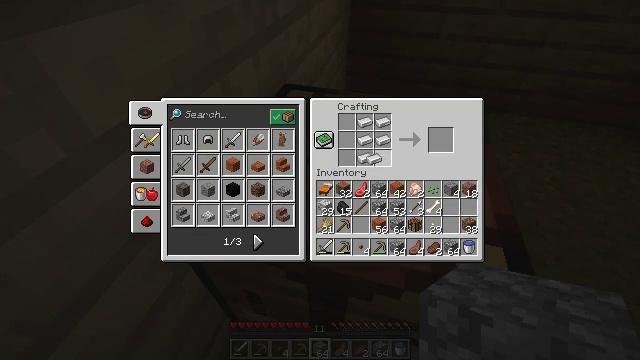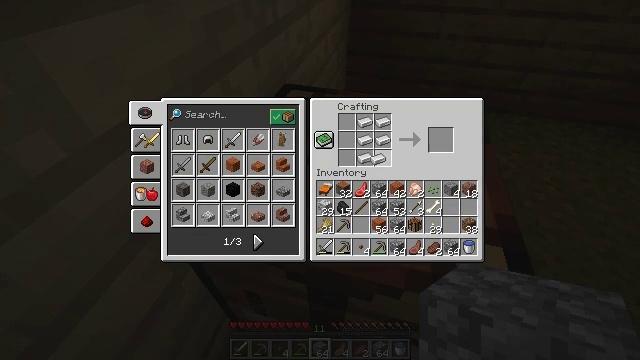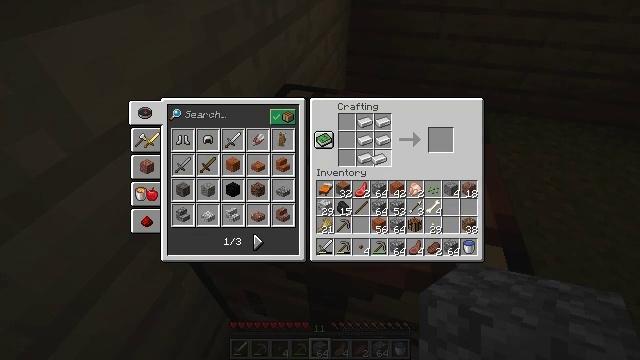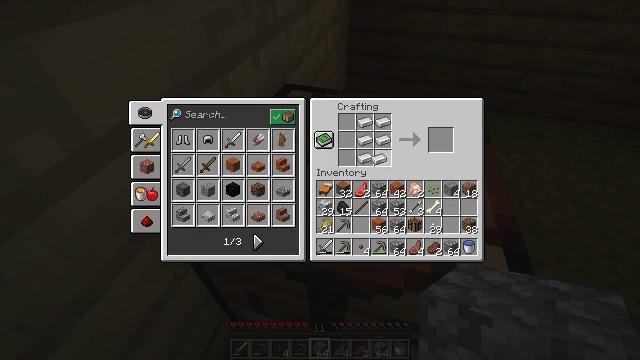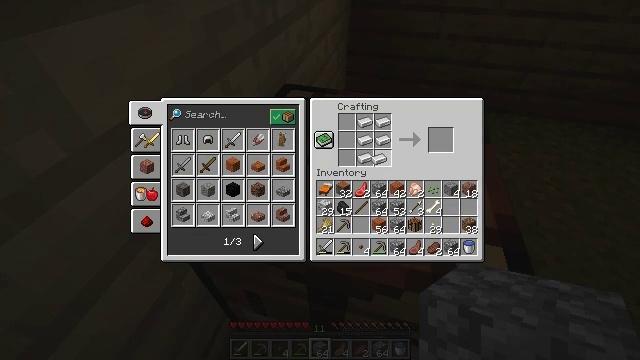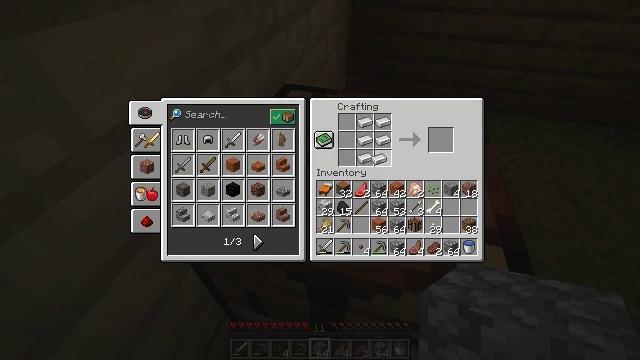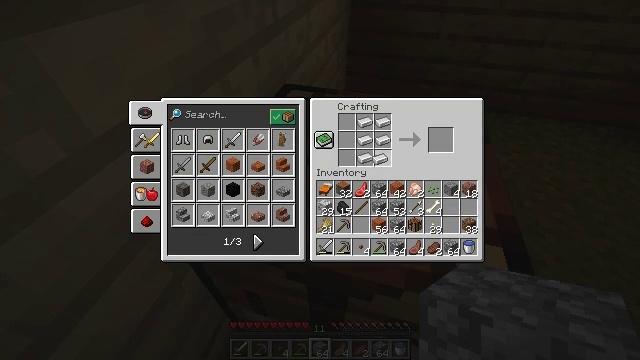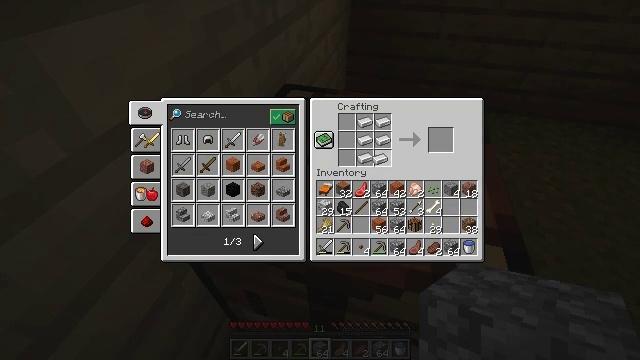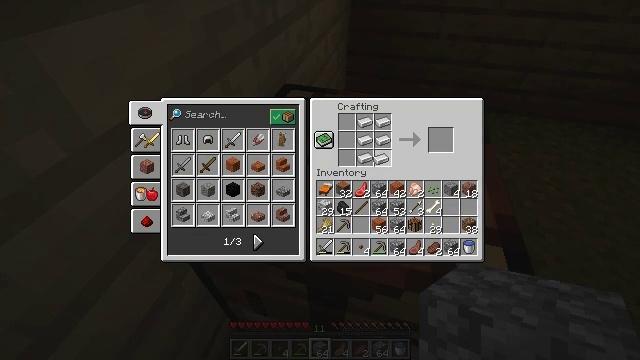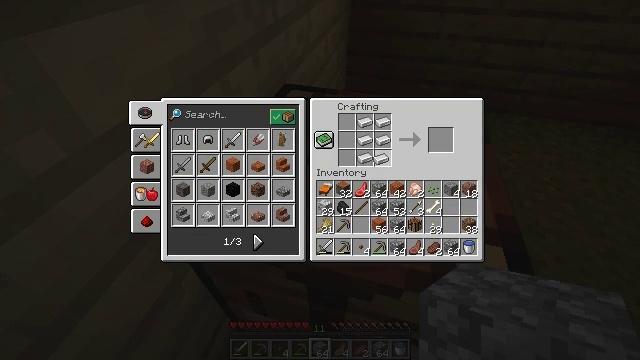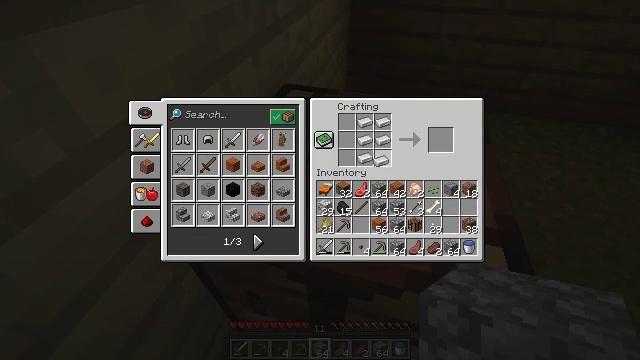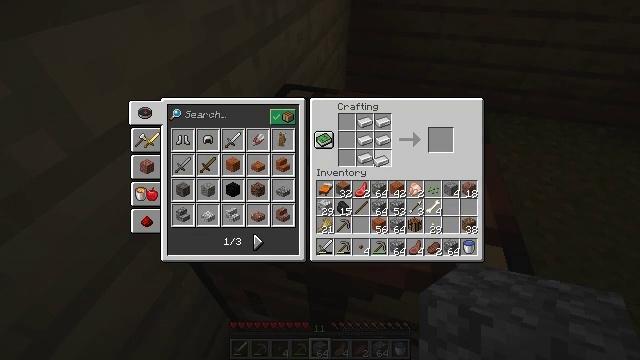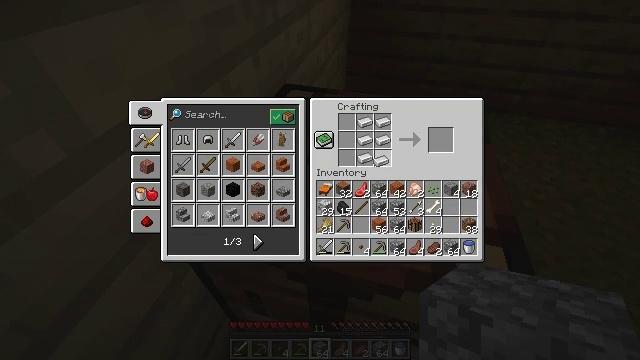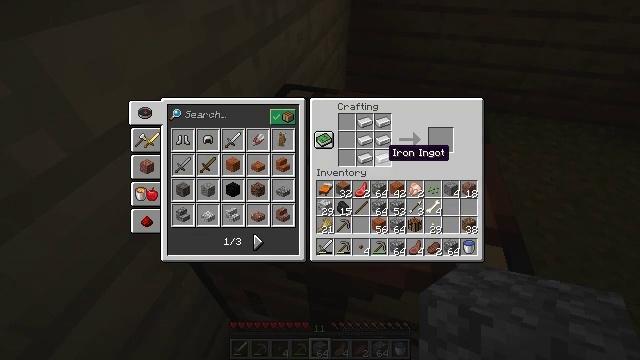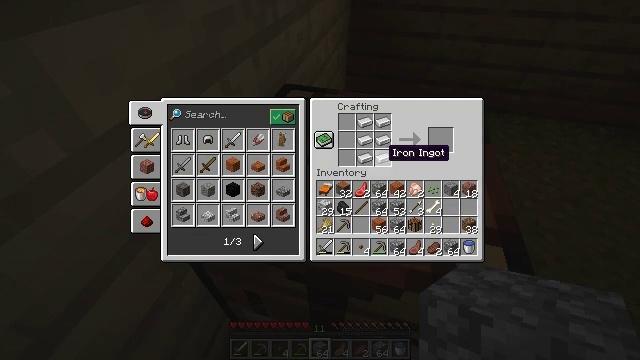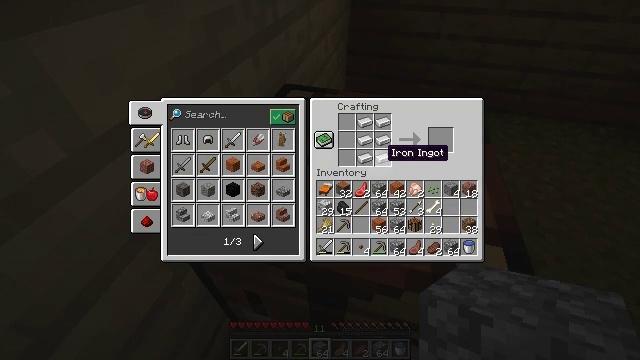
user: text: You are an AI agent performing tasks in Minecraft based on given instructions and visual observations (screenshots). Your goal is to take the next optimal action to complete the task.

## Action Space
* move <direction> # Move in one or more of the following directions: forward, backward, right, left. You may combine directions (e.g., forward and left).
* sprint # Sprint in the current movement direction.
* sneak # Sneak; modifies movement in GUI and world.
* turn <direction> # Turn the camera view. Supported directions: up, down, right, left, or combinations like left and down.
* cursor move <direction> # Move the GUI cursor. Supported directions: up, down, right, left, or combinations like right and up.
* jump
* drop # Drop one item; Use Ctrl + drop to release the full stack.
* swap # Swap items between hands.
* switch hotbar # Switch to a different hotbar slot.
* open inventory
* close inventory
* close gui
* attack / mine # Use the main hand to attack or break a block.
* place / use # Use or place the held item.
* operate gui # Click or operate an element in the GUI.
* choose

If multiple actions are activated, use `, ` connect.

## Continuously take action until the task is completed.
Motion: motion action
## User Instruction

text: Combine iron ingots to craft an iron door at the crafting table.
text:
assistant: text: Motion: no_op
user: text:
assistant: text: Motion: no_op
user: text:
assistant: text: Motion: no_op
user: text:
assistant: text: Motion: no_op
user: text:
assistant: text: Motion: no_op
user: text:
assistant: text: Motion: no_op
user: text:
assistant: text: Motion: no_op
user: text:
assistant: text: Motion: no_op
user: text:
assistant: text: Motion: no_op
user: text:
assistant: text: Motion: choose
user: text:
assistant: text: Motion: choose
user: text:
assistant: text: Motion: choose
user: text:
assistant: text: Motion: no_op
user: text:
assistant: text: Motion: no_op
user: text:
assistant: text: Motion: no_op
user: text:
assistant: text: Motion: no_op
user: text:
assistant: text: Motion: no_op
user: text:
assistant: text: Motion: no_op
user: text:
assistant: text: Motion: cursor move right and down
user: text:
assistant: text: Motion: cursor move right and down
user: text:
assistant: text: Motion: cursor move right and down
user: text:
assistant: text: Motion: cursor move right and down
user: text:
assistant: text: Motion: no_op
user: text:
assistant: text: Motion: no_op
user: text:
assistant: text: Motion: no_op
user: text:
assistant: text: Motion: no_op
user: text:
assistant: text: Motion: no_op
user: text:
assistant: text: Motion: no_op
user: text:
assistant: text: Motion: no_op
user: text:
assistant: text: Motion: no_op